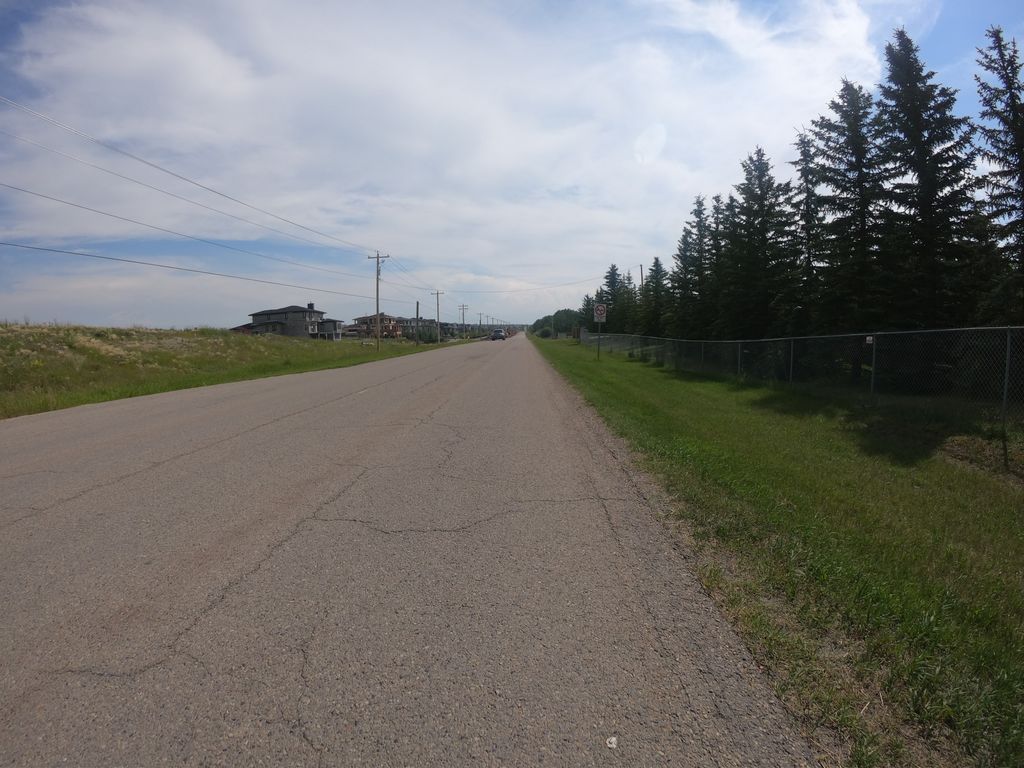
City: calgary